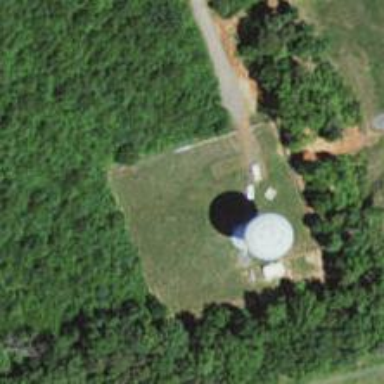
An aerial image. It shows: Water tower that is man-made.